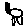
Label: cat